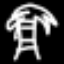
Label: palm tree